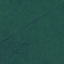
Land use / land cover: Forest